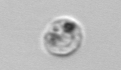
Label: Amoeba